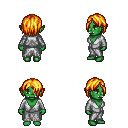
a pixel art fantasy rpg character, female body template, orc, green skin, white robe, teal pants, light blonde bangs hairstyle, four views (front, back, left, right), 2x2 character sprite sheet, small pixel art, hard edges, no anti-aliasing